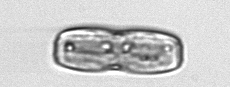
Label: Ephemera